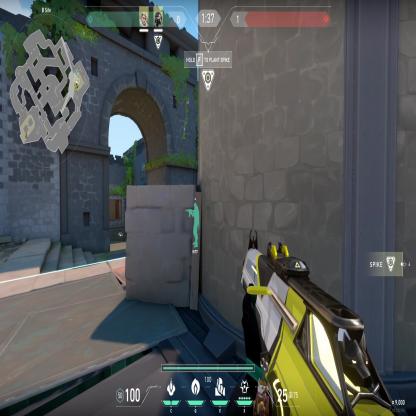
Label: teammate